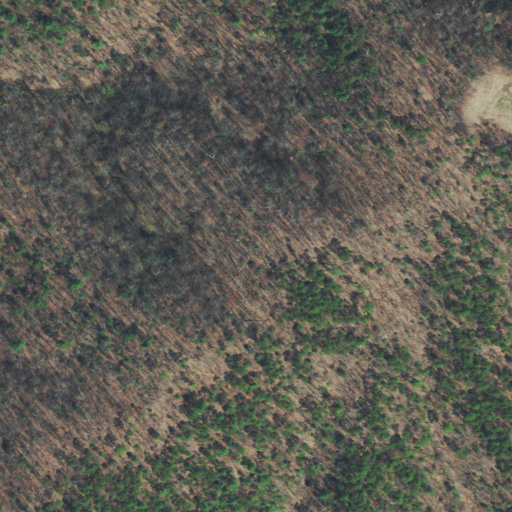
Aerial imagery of ridge(s) in Tennessee named Cowcamp Ridge containing deciduous forest, mixed forest, grassland, and evergreen forest